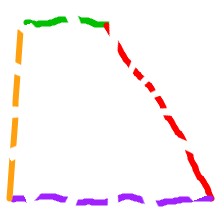
Shape: trapezoid